Question: I would like help in smoothing my random terrain out to make it look more realistic. At the moment I'm just assigning random values to an array and setting tiles to the values stored in the array.
This gives this effect:

'''
protected void generateLevel() {
for (int y = 0; y < height; y++) {
for (int x = 0; x < width; x++) {
int rand = random.nextInt(1000); //height
if(rand <= 300){ //water level
tiles[x + y * width] = 6;//set water
}else{
tiles[x + y * width] = 1; //set grass
}
}
}
}
'''
Please help me in making my terrain look more realistic, I would like someones opinion on how they might implement this into their game or mine. How do I smooth my terrain for a realistic effect?
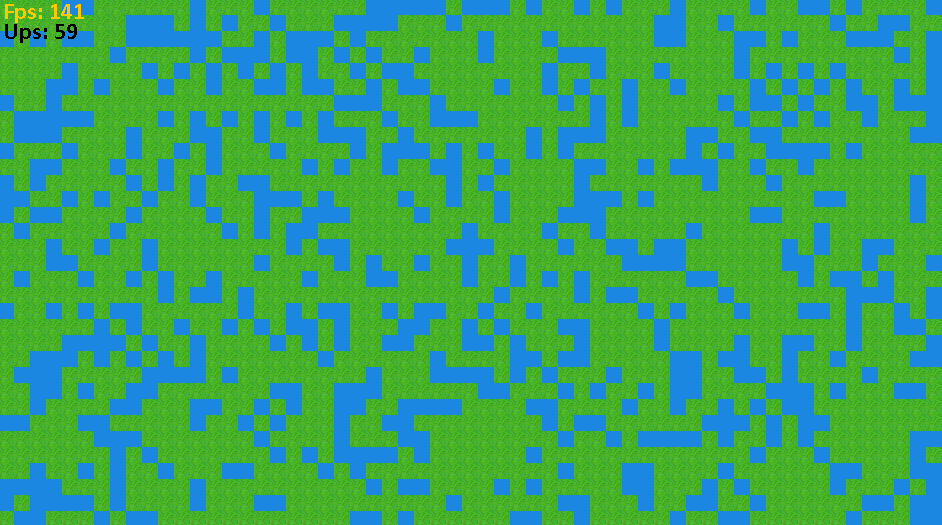
Answer: Use OpenSimplex noise: <URL>
Do sommething like:
'''
protected void generateLevel() {
OpenSimplexNoise noise = new OpenSimplexNoise(); //optionally pass in a seed.
for (int y = 0 y < height; y++) {
for (int x = 0; x < width; x++) {
double value = noise.eval(x / 24.0, y / 24.0, 0.5);
if (value < 0) {
tiles[x + y * width] = 6; //set water
} else {
tiles[x + y * width] = 1; //set grass
}
}
}
}
'''
There are also alternatives such as Perlin noise and Simplex noise. I'd skip Perlin noise entirely because it tends to exhibit visually significant grid artifacts (it lines all of its features up with its underlying square grid). Simplex noise in 2D is okay, though most implementations of 2D Simplex noise on the internet use a weird gradient set that results in artifacts down the negative diagonal. And 3D simplex noise is patent-saddled.
Perlin noise vs OpenSimplex noise, 2D slices of 3D:

- - - -
EDIT: Here's the code from the comment
Fractal noise:
'''
OpenSimplexNoise n1 = new OpenSimplexNoise(seed1);
OpenSimplexNoise n2 = new OpenSimplexNoise(seed2);
OpenSimplexNoise n3 = new OpenSimplexNoise(seed3);
for each x,y {
double value = (n1.eval(x / 48.0, y / 48.0, 0.5) + n2.eval(x / 24.0, y / 24.0, 0.5) * .5 + n3.eval(x / 12.0, y / 12.0, 0.5) * .25) / (1 + .5 + .25);
//Do whatever you need to with that value
}
'''
Rivers:
'''
if (value > -0.1 || value < 0.1)
water
else
land
'''
Biomes:
'''
OpenSimplexNoise n1 = new OpenSimplexNoise(seed1);
OpenSimplexNoise n2 = new OpenSimplexNoise(seed2);
OpenSimplexNoise n3 = new OpenSimplexNoise(seed3);
for each x,y {
double elevation = n1.eval(x / 24.0, y / 24.0, 0.5);
double temperature = n2.eval(x / 24.0, y / 24.0, 0.5);
double precipitation = n3.eval(x / 24.0, y / 24.0, 0.5);
if (elevation < 0)
water
else {
//decide biome based on temperature, precipitation, and elevation
}
}
'''